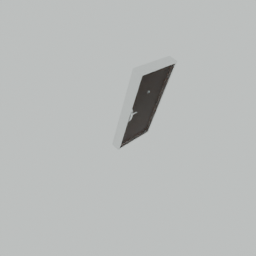
Label: architecture